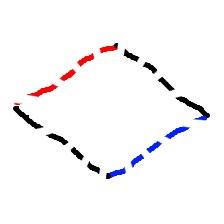
Shape: rhombus